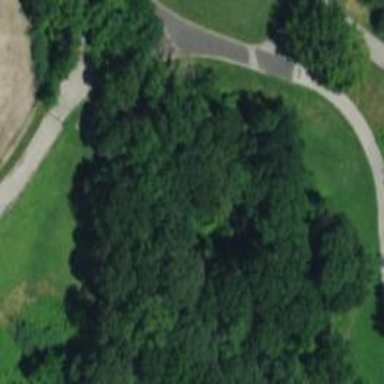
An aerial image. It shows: Disc golf tee area.